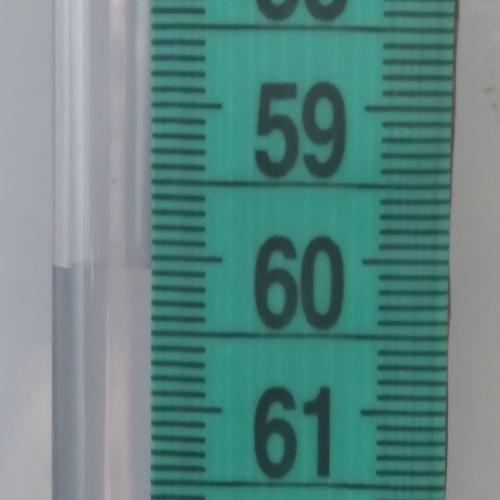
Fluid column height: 60.1 cm